Brain MRI, t1w sequence, axial 2D slice.
Patient: age 52, sex F, weight 75 kg, height 1.65 m
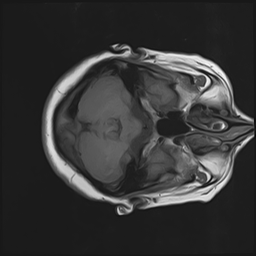